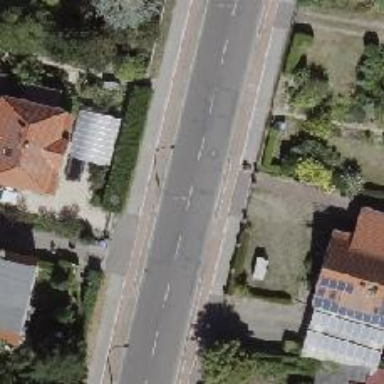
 featuring sidewalks on both sides and cycle track alongside."